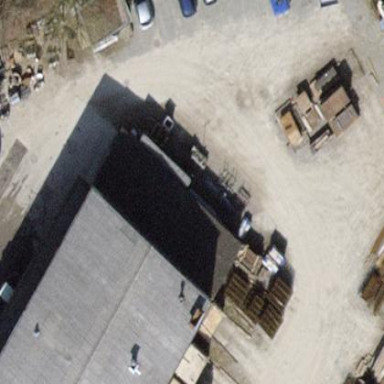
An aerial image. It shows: View of roof of building.